Question: Hi I'm new to WPF and I want to place a 'Panel' upon a 'StackPanel' and show and hide it in my window without using 'Canvas' and changing positions and size of other controls or the window.
Something like the fallowing image which the solution explorer is opened on another 'Panel', and as we see the user even can change the position of the 'Panel'.

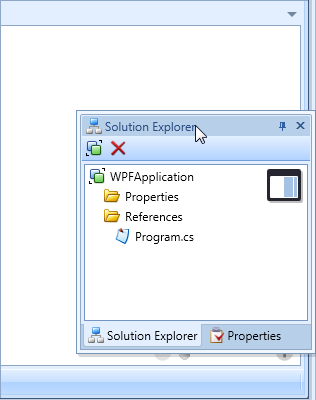
Answer: If you have a 'Grid' as the Root Layout and a 'StackPanel' on that, you can still use 'Canvas'.
'''
Canvas.SetZIndex(<YourPanelYouWantInFront>, <LargeValue (100)>);
'''